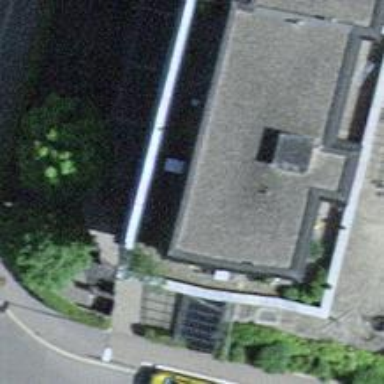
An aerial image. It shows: School.